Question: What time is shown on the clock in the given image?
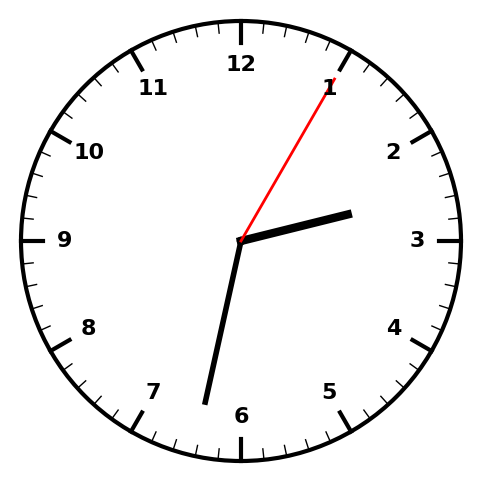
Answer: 02:32:05